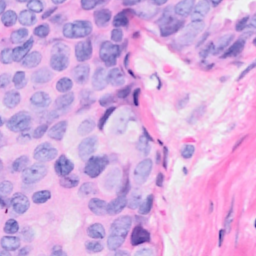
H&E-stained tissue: Breast